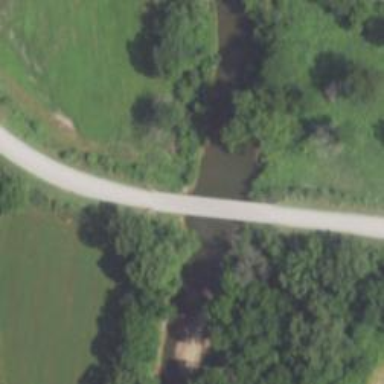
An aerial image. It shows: Tertiary road passing over bridge.